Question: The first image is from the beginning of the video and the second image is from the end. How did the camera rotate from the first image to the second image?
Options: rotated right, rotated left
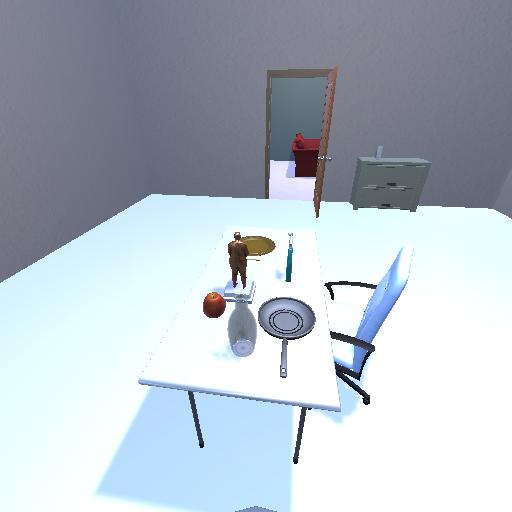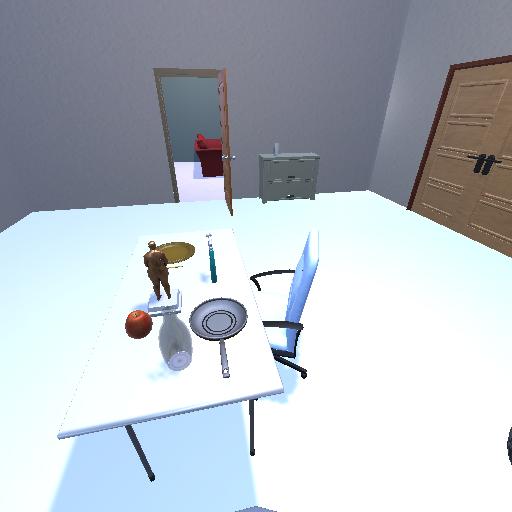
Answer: rotated right